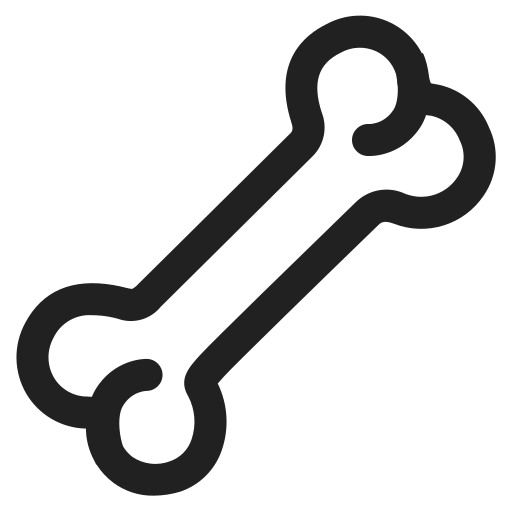
bone high contrast